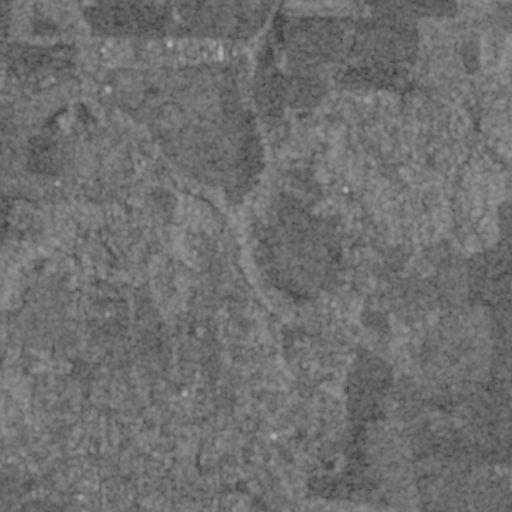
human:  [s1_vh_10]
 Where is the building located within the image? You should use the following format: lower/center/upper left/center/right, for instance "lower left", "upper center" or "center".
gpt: The building is located in the lower left of the image.
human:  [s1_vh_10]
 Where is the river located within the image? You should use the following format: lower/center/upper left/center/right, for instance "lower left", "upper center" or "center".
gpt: The river is located in the right of the image.
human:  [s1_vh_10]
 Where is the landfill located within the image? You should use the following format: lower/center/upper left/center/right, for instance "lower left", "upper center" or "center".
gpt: There is no landfill in the image.

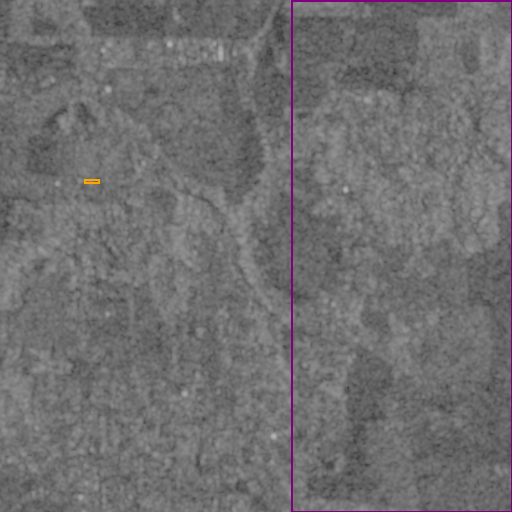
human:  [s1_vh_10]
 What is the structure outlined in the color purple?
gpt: The structure outlined in purple is a crop field.
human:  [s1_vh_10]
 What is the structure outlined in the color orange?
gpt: The structure outlined in orange is a building.
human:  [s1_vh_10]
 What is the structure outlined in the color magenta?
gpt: There is no magenta outline.